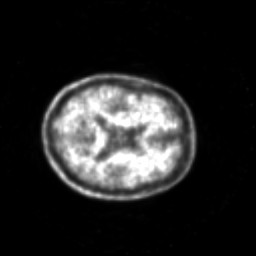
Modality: PET
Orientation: axial
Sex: male
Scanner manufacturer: siemens